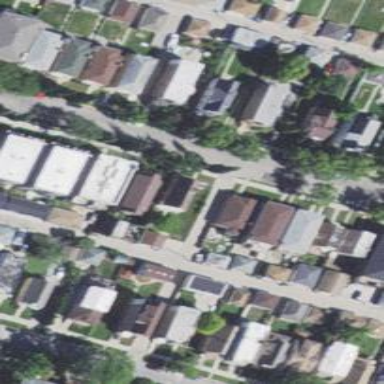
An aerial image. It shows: Alleyway designated as service road.